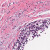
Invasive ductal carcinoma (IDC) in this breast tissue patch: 1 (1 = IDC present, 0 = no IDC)